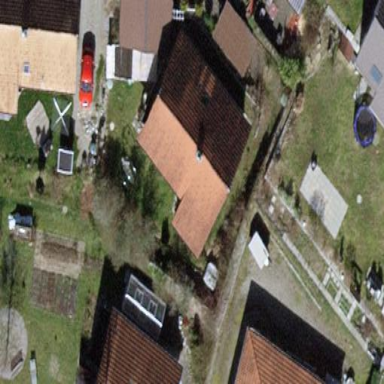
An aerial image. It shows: Gabled roofed house.